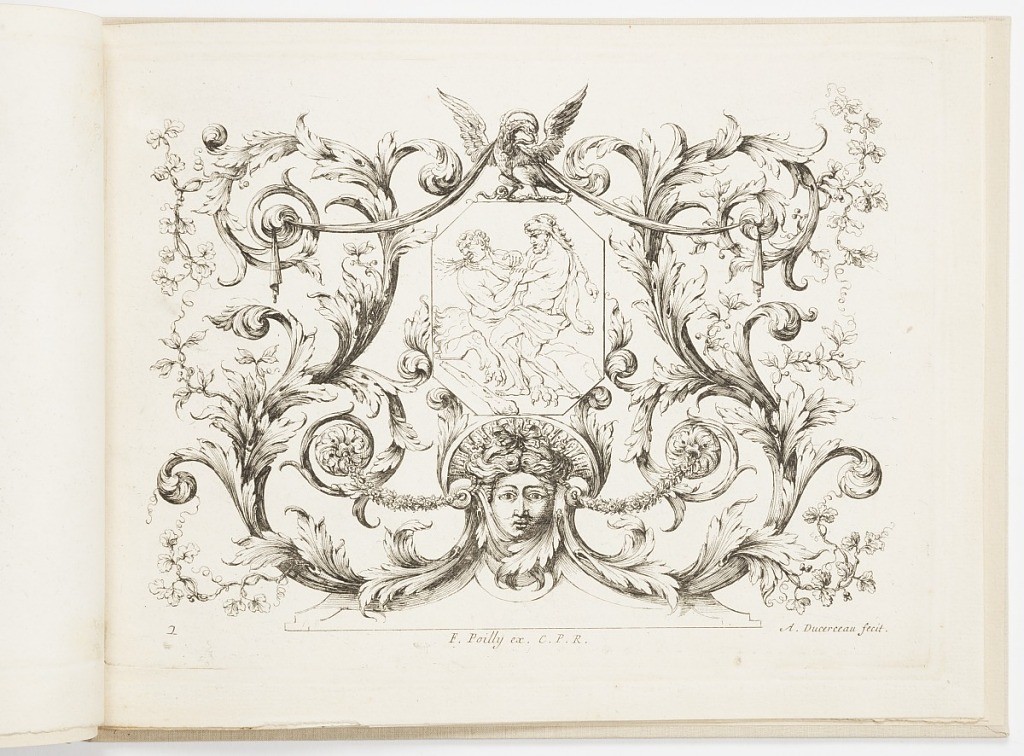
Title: Ornament Design with Hercules
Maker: Paul Androuet Du Cerceau, French, 1623/30 – 1710
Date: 1669–93
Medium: Etching on laid paper
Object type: Print
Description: Second plate from a series of six ornament plates featuring mythological scenes. An octagonal medallion in the center depicts Hercules, wearing his lions' skin, strangling a half-man half beast creature. The medallion is rests on a plinth or socle ornamented with a mask with garlands of flowers, and foliate scrolls and acanthus leaves emanating from it and surrounding the central medallion. The ornament features acanthus leaves, scrolling branches, vine leaves and grapes, garlands of fleurons, rosettes, ribbons with an eagle surmounting the central medallion.  The plate is numbered and signed.